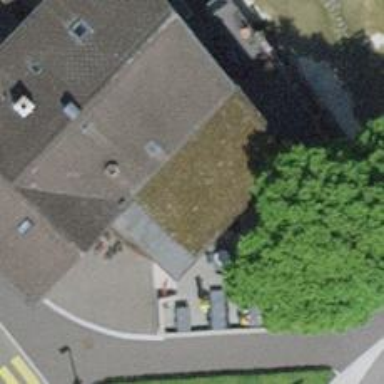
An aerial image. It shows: Restaurant.